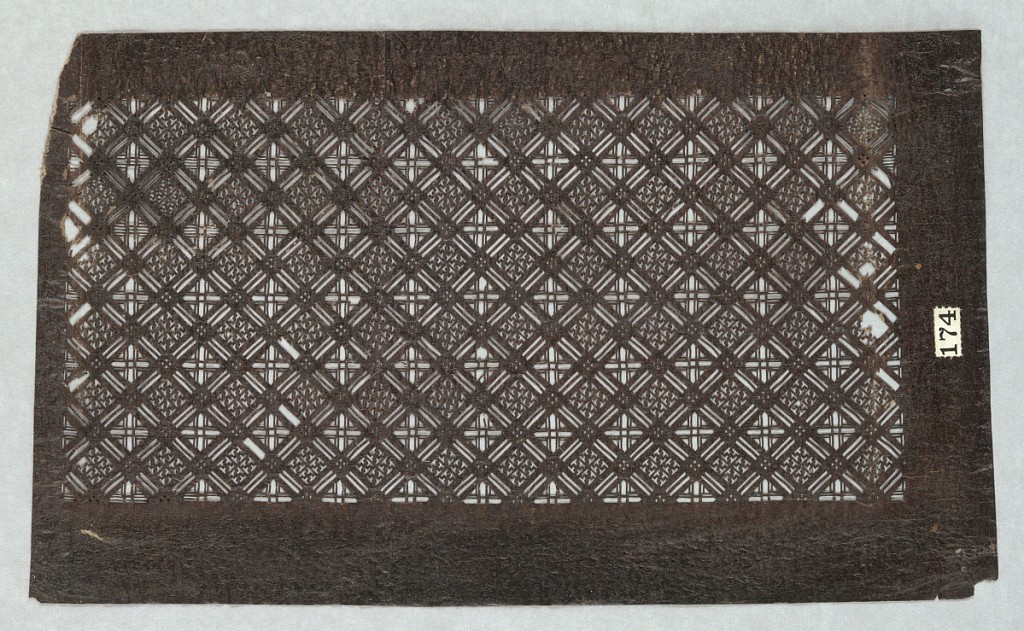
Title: Geometric Motif
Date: mid 18th - early 19th century
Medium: Mulberry paper (kozo washi) treated with fermented persimmon tannin (kakishibu), and silk threads (itoire)
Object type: Katagami
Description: This triple lattice pattern contains a key fret pattern within alternating boxes. The remaining boxes contain a smaller set of lattice weaves. This highly ornate stencil is damaged on the right side and a few other places.